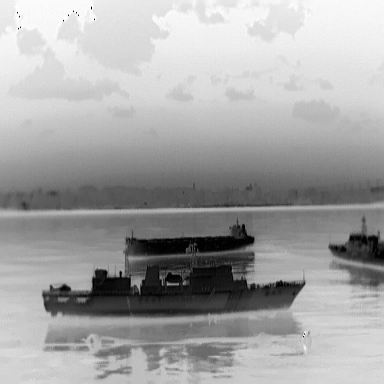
There is a liner in the infrared image.